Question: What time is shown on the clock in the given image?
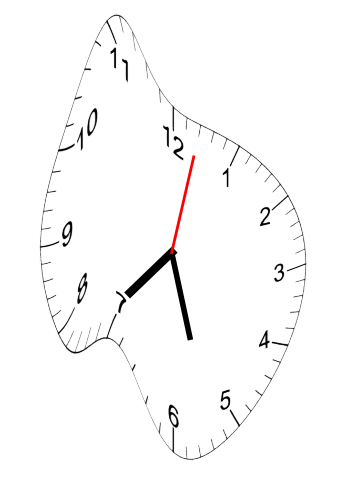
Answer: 07:27:02